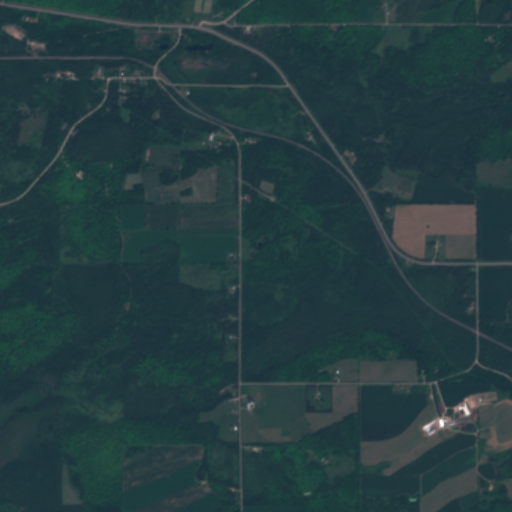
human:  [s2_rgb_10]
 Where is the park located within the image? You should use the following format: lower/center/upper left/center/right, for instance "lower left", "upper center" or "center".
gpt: The park is located in the upper center of the image.
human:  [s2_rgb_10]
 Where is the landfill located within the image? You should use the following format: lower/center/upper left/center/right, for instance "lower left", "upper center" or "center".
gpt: There is no landfill in the image.